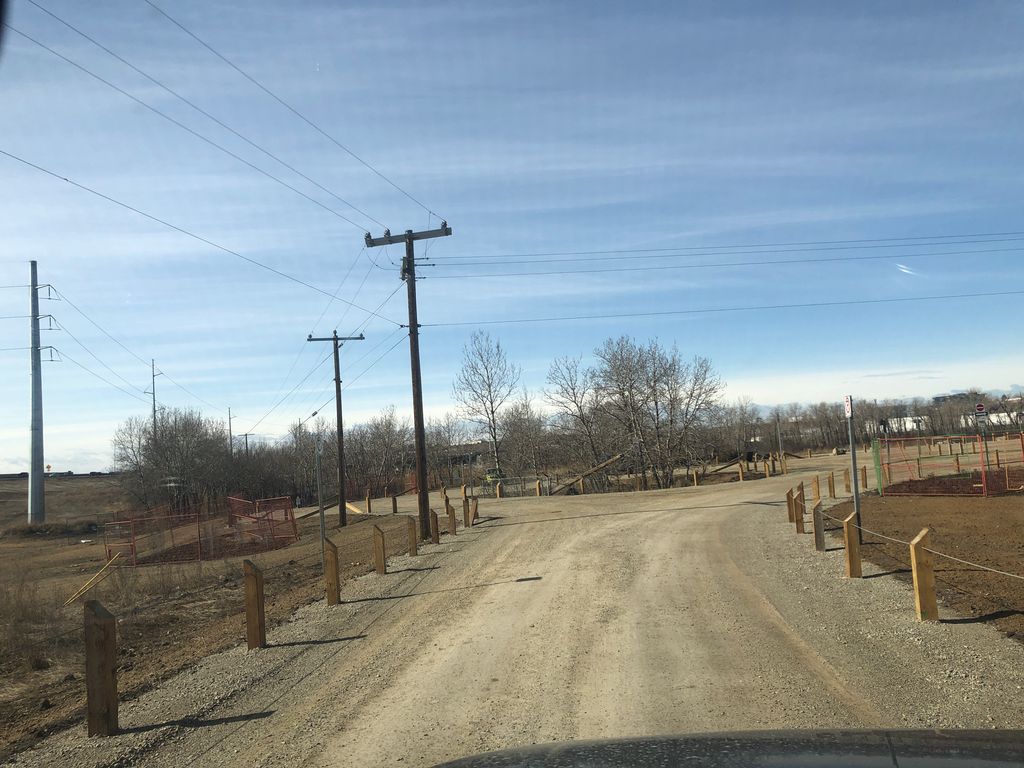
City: calgary